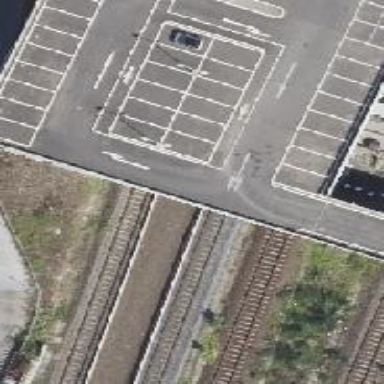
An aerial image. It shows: Solitary milestone along the railway.